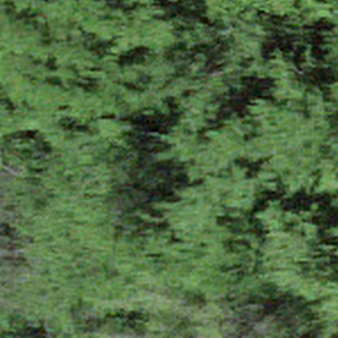
Label: other